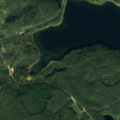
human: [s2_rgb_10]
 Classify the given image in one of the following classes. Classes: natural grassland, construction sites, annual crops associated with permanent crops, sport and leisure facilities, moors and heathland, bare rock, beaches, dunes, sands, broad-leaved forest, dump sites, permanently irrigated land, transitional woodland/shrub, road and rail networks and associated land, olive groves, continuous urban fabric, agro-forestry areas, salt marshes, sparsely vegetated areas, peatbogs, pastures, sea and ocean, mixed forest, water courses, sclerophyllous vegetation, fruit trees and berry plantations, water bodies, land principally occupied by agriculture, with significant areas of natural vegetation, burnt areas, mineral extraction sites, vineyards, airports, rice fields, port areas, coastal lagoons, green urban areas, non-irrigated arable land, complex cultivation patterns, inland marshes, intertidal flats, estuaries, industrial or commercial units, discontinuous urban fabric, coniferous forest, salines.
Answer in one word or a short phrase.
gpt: coniferous forest, water bodies